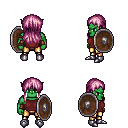
a pixel art fantasy rpg character, male body template, orc, green skin, maroon sleeveless shirt, gold greaves, pink unkempt hairstyle, cloth bracers, metal boots, shield, four views (front, back, left, right), 2x2 character sprite sheet, small pixel art, hard edges, no anti-aliasing